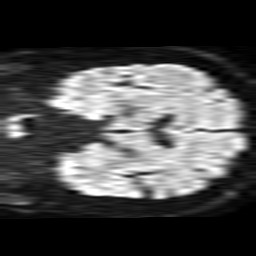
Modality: TRACE
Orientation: coronal
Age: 64
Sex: male
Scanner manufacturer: philips
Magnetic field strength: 1.5 T
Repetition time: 3.547 s
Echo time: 0.09411 s